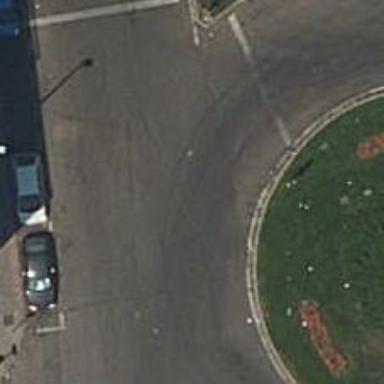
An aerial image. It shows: Road with traffic signals.